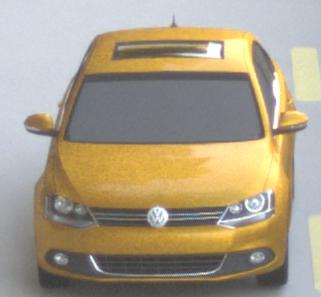
Make: VW
Model: Jetta 1.2 TSI
Detailed model: Jetta (IV)
Model produced from: 2011/01
Model produced until: 2014/08
Doors: 4
Color: yellow
Road condition: dry road
Daytime: morning or afternoon
Contrast: medium contrast